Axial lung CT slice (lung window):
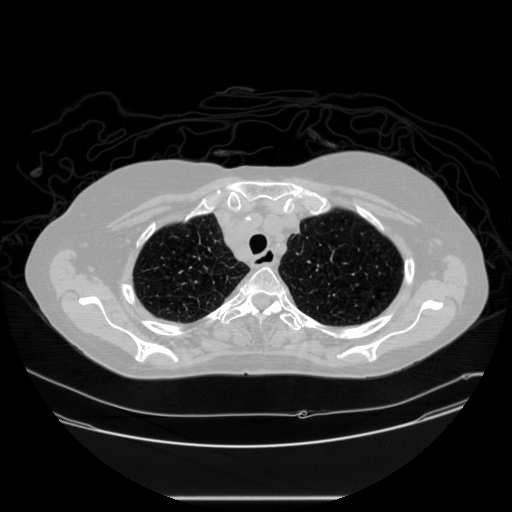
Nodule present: no